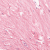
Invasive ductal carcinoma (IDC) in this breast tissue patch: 0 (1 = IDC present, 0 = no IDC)